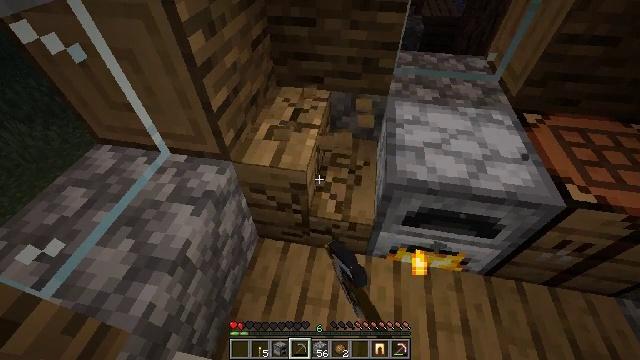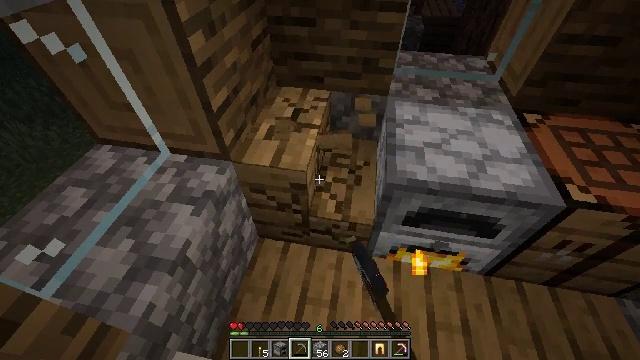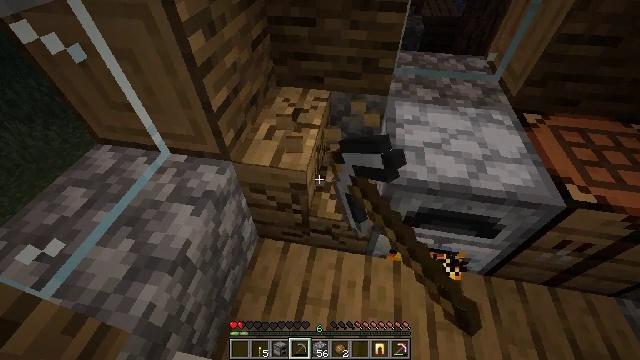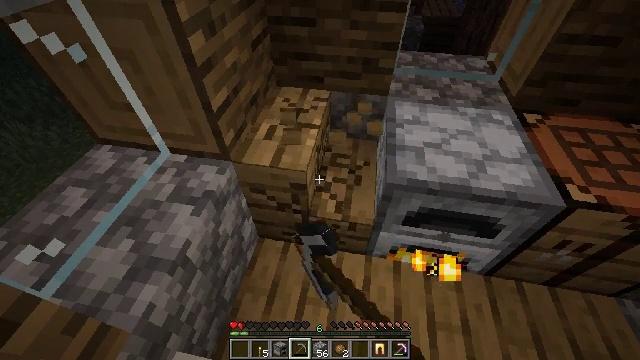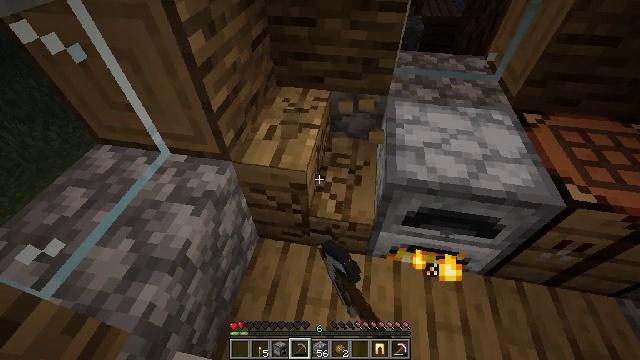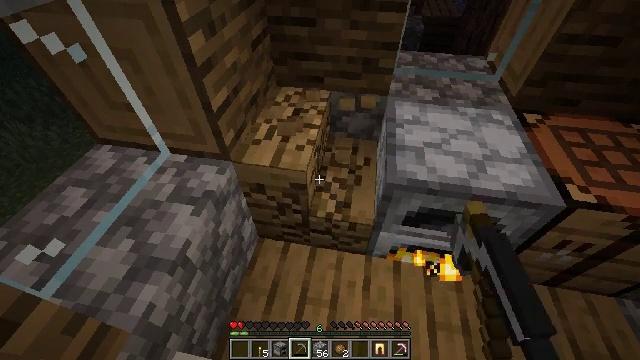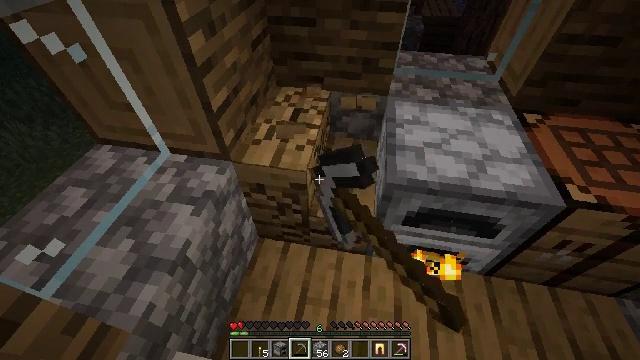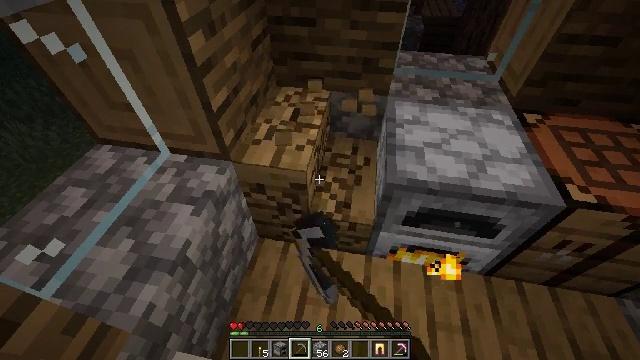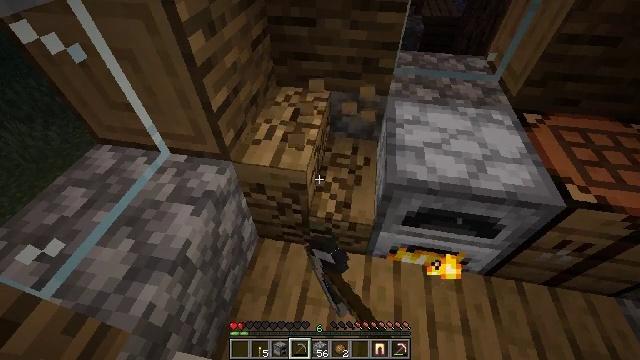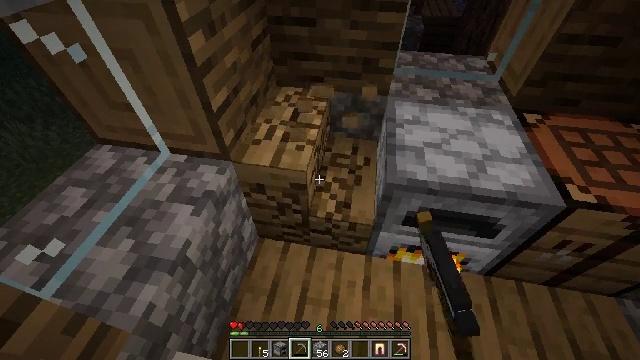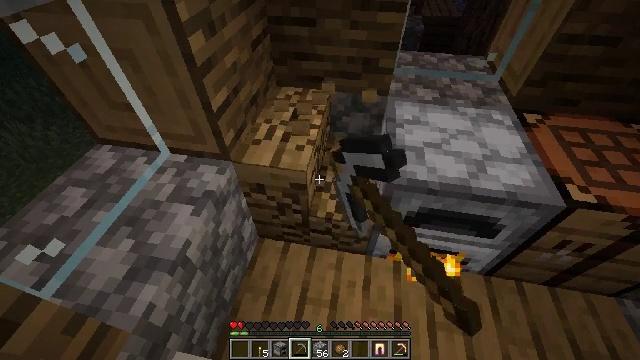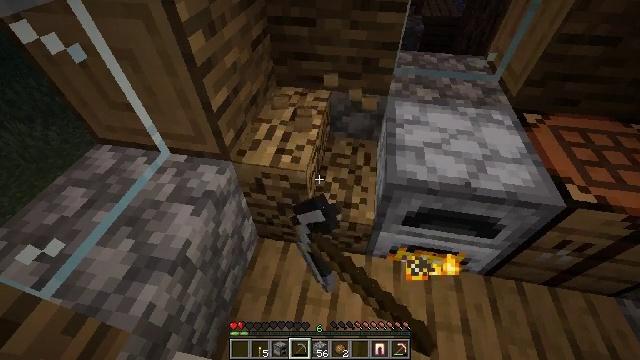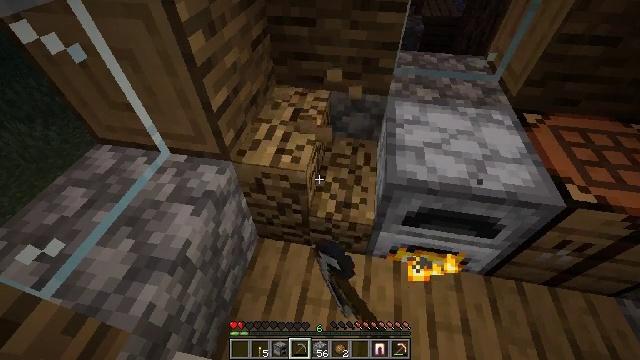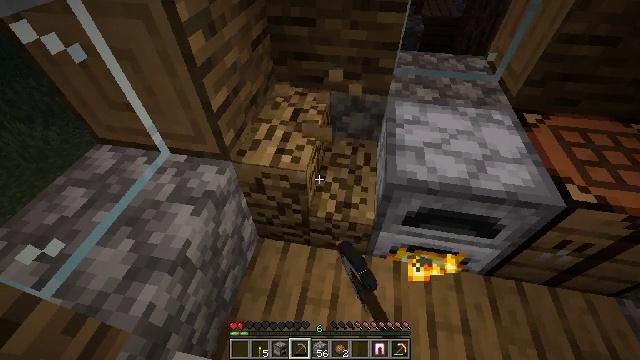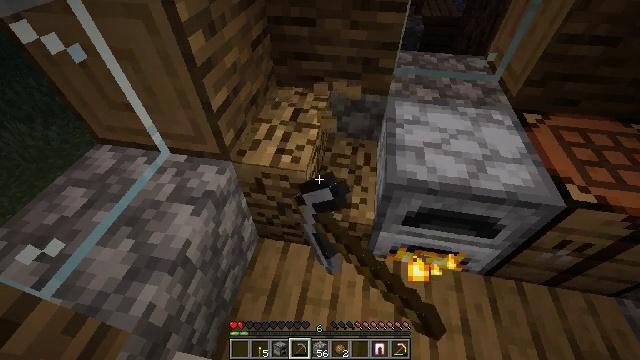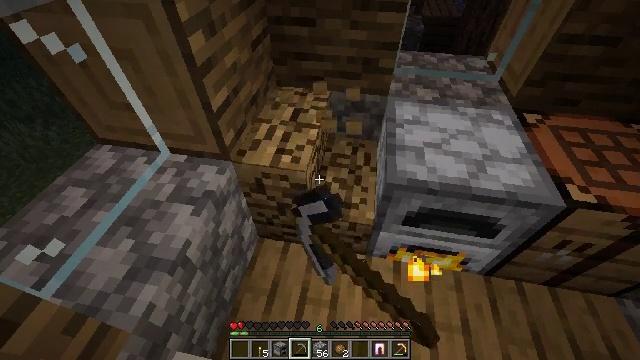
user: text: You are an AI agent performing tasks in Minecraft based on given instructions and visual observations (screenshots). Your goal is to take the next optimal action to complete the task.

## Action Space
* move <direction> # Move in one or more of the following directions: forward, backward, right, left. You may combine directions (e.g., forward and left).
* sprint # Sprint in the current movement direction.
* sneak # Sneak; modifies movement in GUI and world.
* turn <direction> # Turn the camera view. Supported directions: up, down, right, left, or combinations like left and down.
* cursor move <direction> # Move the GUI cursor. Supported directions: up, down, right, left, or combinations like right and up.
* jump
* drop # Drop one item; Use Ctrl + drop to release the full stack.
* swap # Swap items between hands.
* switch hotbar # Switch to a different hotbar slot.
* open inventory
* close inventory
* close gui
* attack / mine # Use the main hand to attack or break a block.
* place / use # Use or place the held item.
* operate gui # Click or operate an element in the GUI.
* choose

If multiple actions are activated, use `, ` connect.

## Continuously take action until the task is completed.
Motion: motion action
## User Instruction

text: Mine oak stairs.
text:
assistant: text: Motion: attack / mine
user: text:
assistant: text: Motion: attack / mine
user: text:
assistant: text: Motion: attack / mine
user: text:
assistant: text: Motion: attack / mine
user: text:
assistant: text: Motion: attack / mine
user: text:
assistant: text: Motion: attack / mine
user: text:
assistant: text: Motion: attack / mine
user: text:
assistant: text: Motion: attack / mine
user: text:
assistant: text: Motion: attack / mine
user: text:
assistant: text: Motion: attack / mine
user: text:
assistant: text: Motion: attack / mine
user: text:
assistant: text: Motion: attack / mine
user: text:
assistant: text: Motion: attack / mine
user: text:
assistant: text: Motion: attack / mine
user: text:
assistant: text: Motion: attack / mine
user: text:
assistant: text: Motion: attack / mine
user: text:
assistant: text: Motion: attack / mine
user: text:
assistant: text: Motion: attack / mine
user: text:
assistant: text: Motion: attack / mine
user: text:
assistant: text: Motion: attack / mine
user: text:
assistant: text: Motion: attack / mine
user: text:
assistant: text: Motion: attack / mine
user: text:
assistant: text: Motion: attack / mine